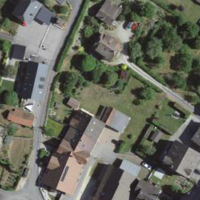
EUNIS habitat code: 54
Species observed at this site:
Ficus carica